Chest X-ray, PA view. Patient: 43 years old, sex F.
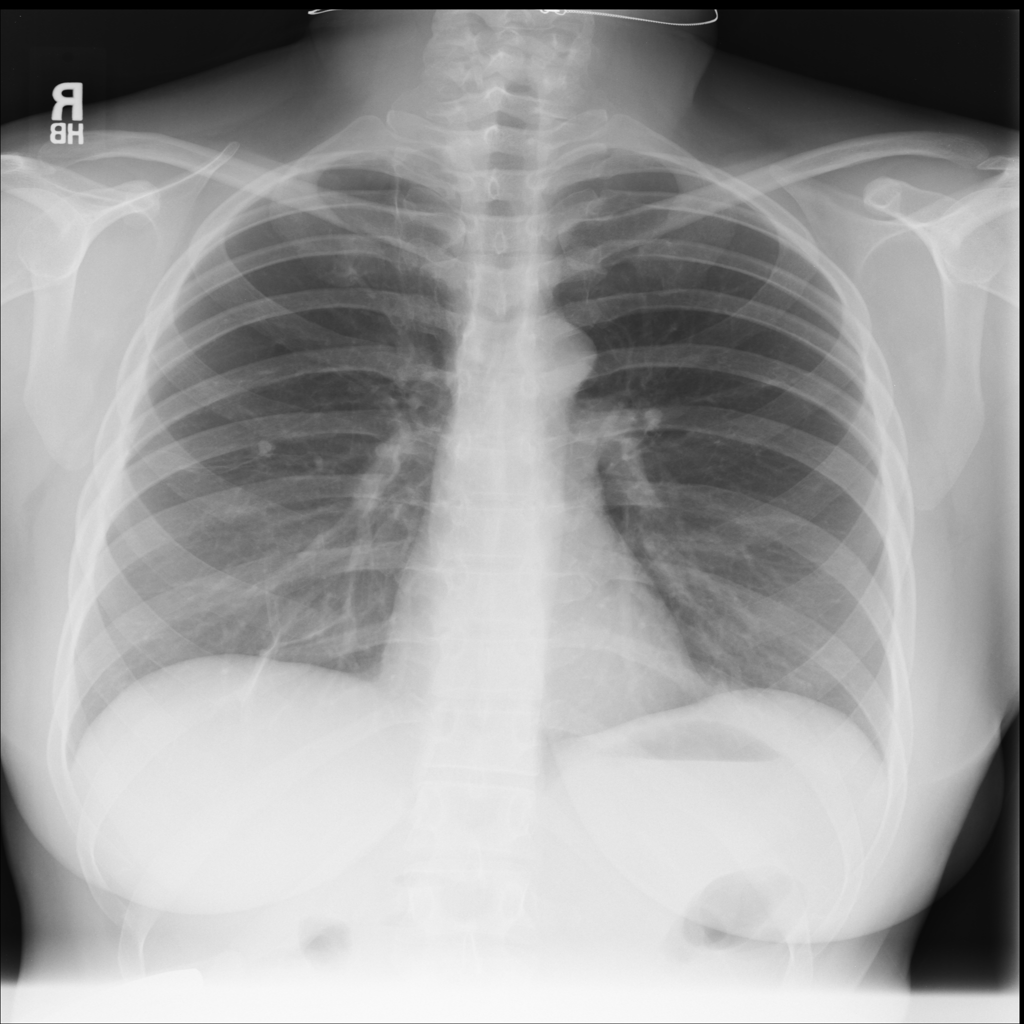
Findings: Nodule